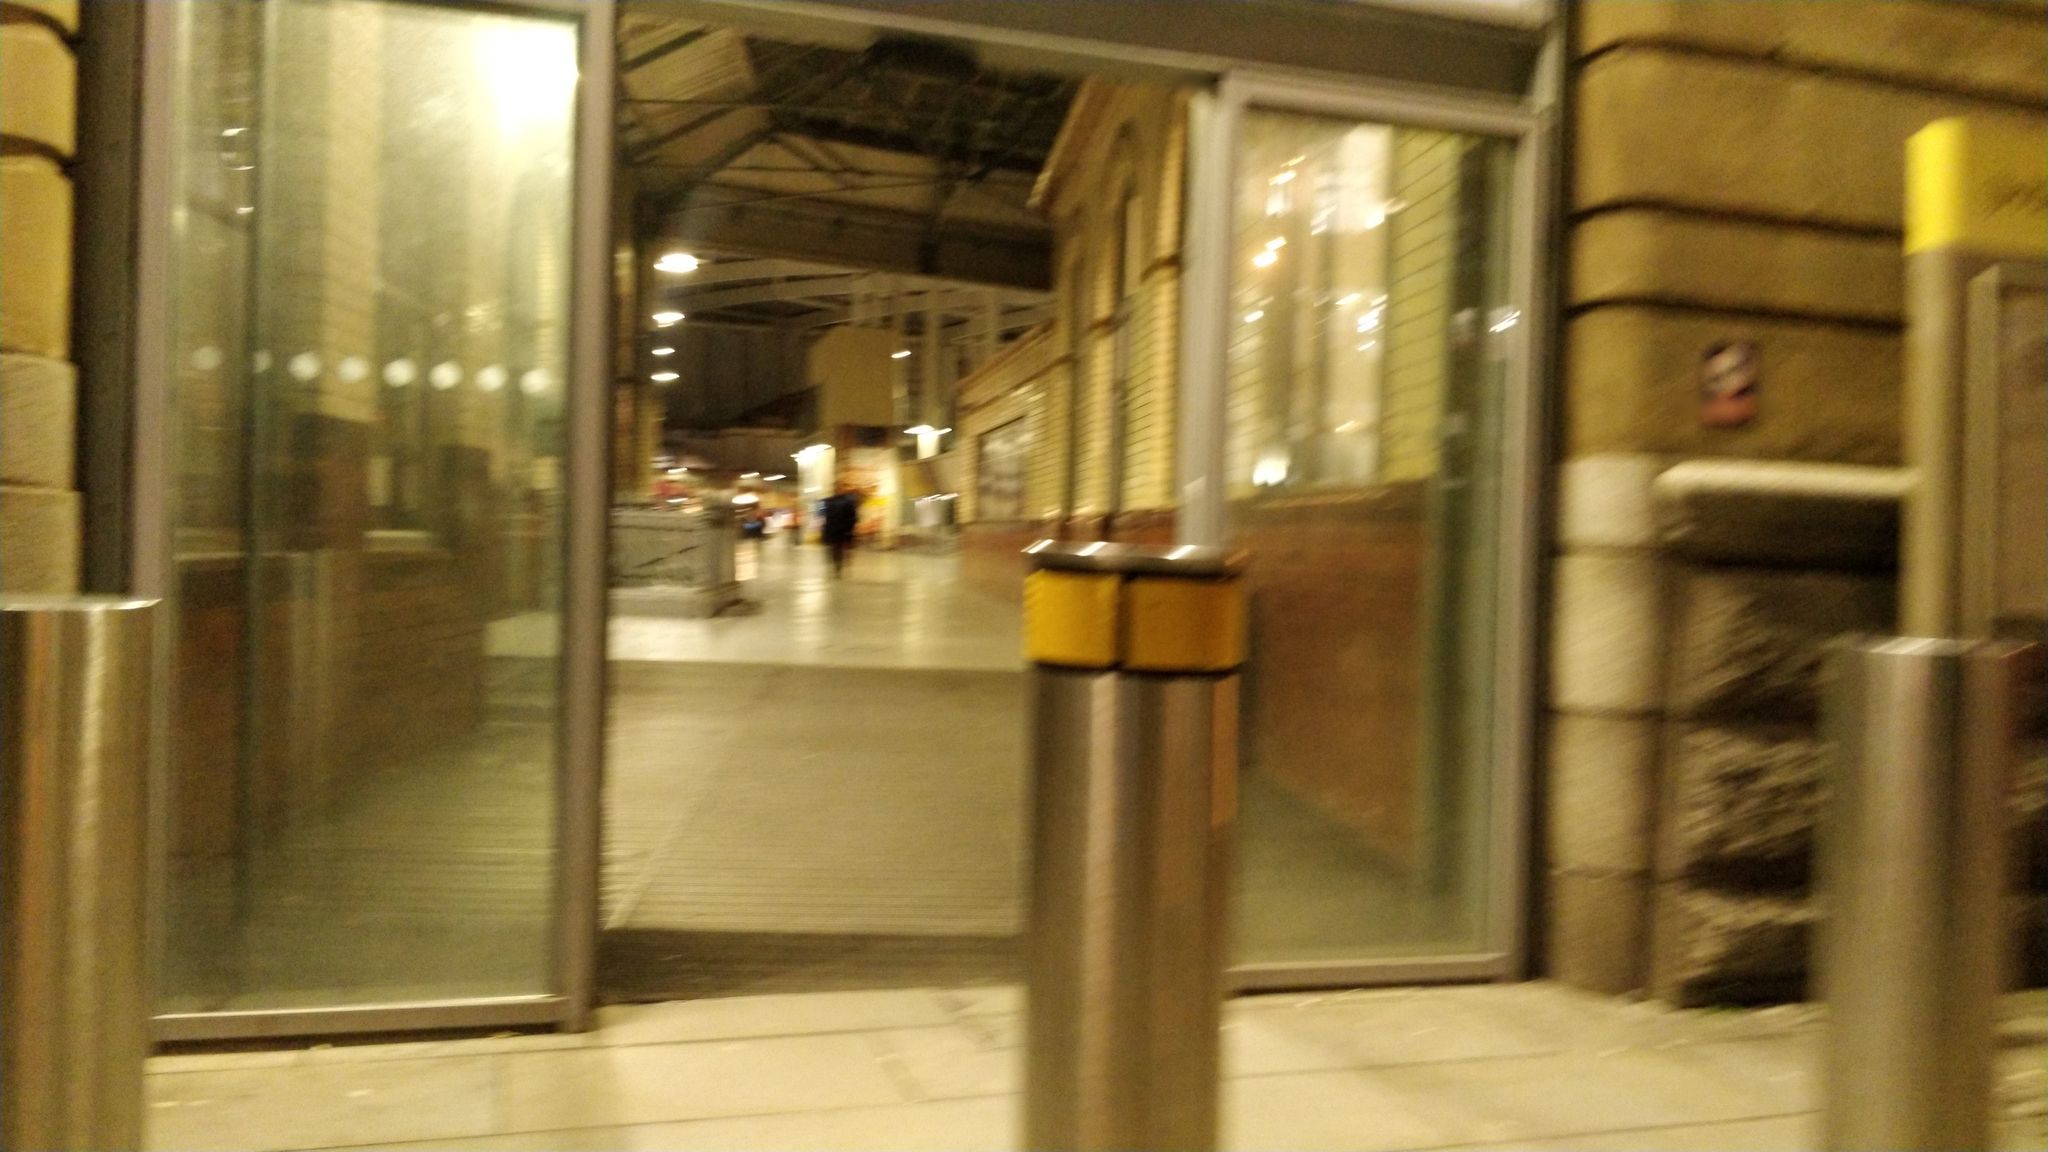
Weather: clear
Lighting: night
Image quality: slightly poor
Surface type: walking surface
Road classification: pedestrian, service, cycleway
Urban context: urban centre
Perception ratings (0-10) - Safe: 2.79, Lively: 1.22, Beautiful: 7.84, Boring: 5.48, Depressing: 3.09, Wealthy: 6.37